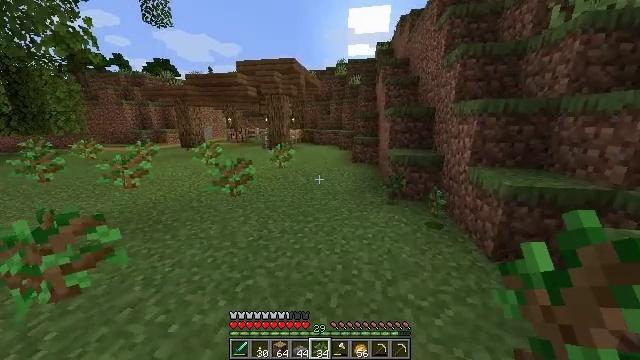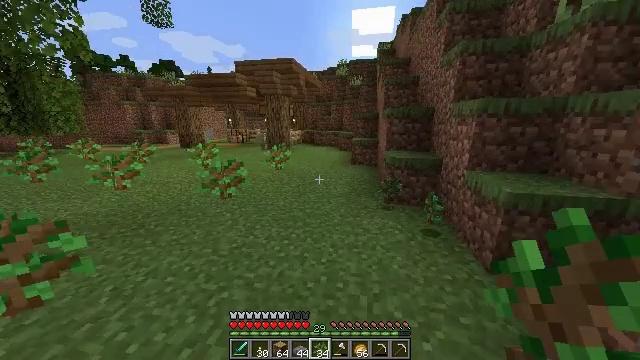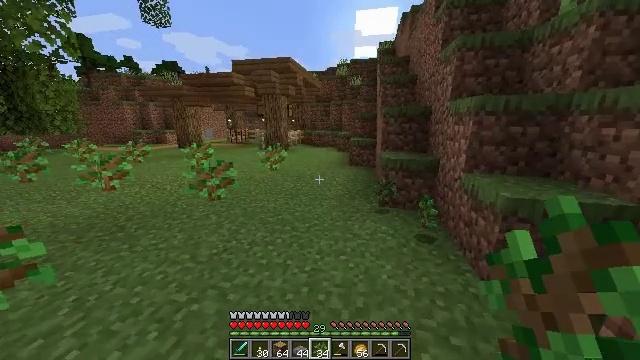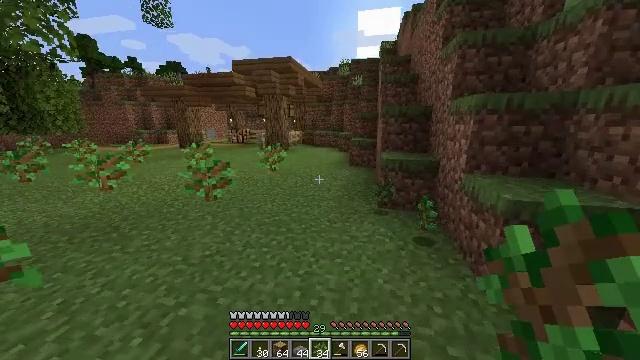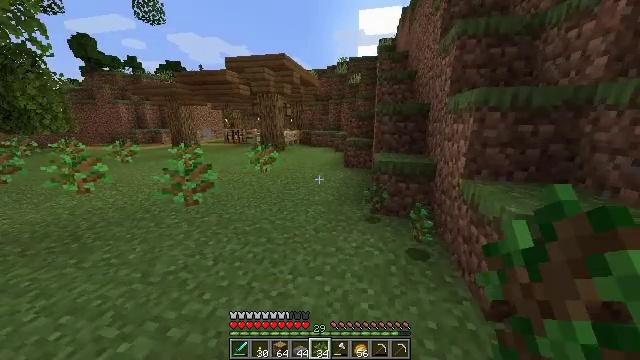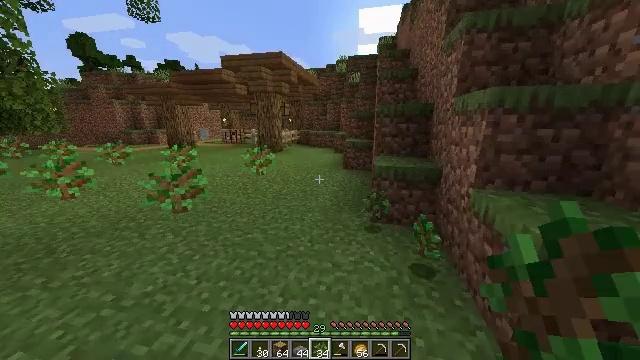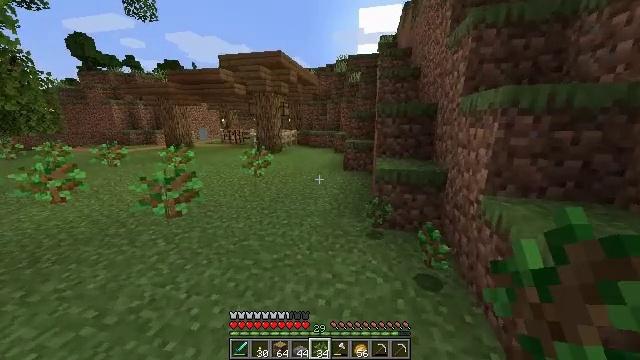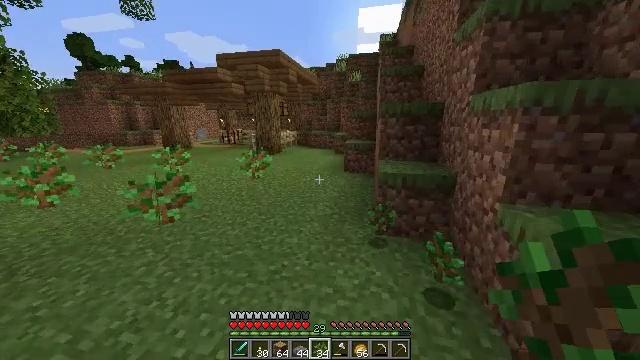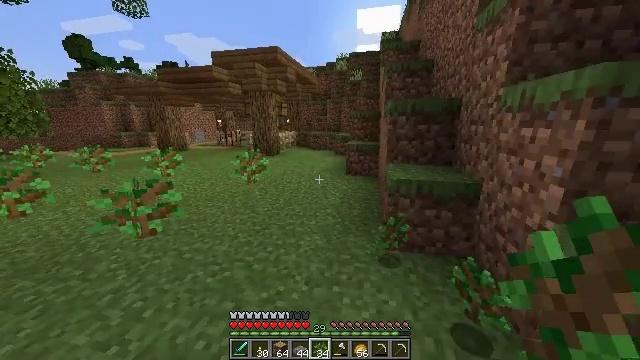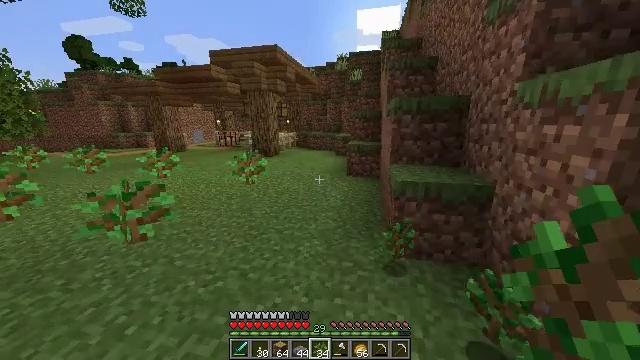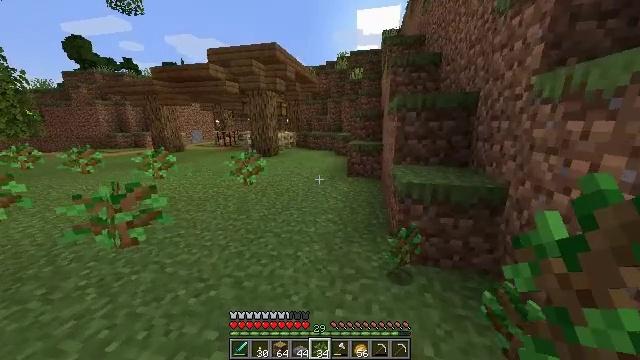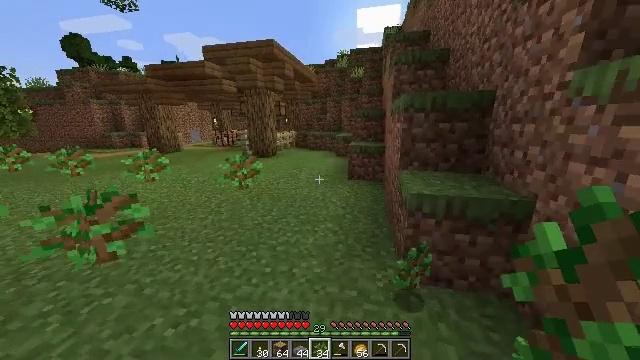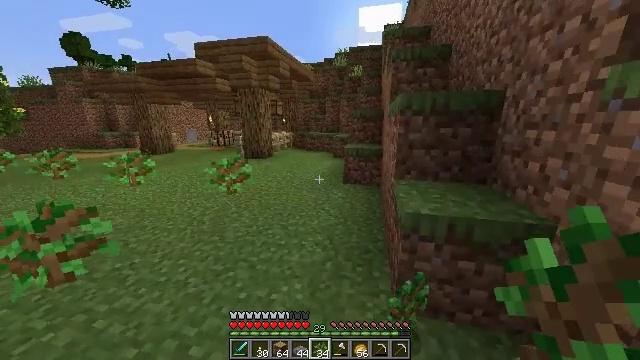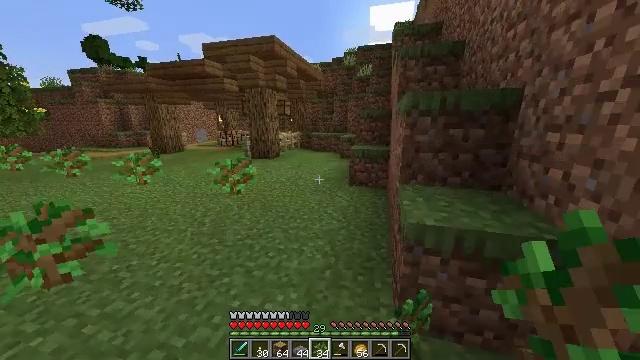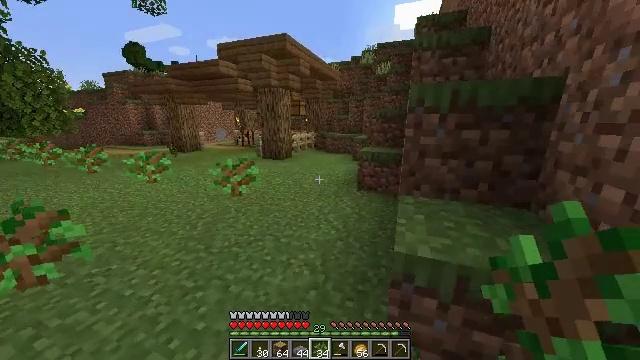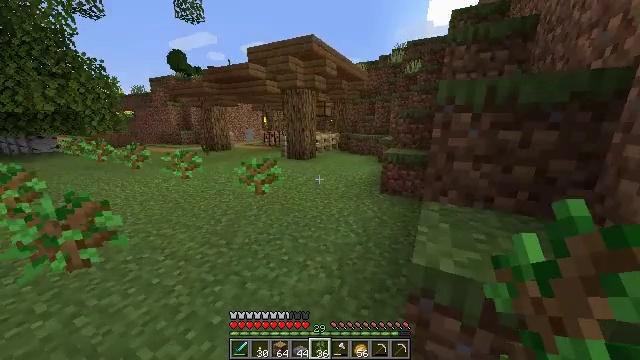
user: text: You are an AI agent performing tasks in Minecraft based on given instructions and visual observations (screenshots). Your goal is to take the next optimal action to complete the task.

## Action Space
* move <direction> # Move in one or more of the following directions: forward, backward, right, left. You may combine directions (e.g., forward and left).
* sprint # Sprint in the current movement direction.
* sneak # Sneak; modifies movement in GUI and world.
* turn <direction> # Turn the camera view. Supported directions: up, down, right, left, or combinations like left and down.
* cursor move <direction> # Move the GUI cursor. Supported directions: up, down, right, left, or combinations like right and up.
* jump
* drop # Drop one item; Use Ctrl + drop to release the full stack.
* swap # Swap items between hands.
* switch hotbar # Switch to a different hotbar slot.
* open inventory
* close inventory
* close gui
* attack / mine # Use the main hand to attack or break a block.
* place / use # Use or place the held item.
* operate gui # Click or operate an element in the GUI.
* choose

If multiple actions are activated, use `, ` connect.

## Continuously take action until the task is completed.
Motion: motion action
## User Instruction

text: Mine the birch log from the tree.
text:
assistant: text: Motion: move forward and move right
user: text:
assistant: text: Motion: move forward and move right
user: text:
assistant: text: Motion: move forward and move right
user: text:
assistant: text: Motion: move forward
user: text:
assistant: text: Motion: move forward
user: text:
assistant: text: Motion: move forward
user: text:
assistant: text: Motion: move forward
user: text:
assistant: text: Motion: move forward
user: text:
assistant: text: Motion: move forward
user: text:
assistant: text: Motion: move forward
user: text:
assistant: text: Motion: move forward and move right
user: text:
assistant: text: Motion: move forward and move right
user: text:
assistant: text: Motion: move forward and move right, turn left
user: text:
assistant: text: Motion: move forward and move right, turn left
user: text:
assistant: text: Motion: move forward and move right, turn left
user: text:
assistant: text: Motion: move forward, turn left
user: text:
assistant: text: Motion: move forward, turn left
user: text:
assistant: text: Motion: move forward, turn left
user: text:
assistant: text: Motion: move forward and move right, turn left
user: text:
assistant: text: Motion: move forward and move right, turn left
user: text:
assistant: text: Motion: move forward and move right, turn left
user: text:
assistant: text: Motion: move forward and move right, turn left
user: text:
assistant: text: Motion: move right, turn left
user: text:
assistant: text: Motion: move right, turn left
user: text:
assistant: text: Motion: move right
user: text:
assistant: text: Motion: move right
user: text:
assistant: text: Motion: move right
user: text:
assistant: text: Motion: move right, turn left
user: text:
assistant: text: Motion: move right, turn left
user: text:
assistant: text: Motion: move right, turn left